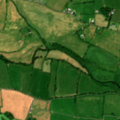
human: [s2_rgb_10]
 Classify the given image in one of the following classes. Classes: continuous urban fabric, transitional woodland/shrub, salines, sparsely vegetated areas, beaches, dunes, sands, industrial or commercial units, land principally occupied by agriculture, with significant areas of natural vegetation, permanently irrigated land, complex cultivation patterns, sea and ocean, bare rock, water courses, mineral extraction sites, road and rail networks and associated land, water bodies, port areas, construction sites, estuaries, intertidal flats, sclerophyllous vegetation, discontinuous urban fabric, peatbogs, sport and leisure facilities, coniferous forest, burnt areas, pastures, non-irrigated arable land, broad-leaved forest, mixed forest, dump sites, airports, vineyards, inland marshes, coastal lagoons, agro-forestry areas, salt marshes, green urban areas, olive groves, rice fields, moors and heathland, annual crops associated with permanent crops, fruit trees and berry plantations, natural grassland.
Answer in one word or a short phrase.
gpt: pastures